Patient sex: M
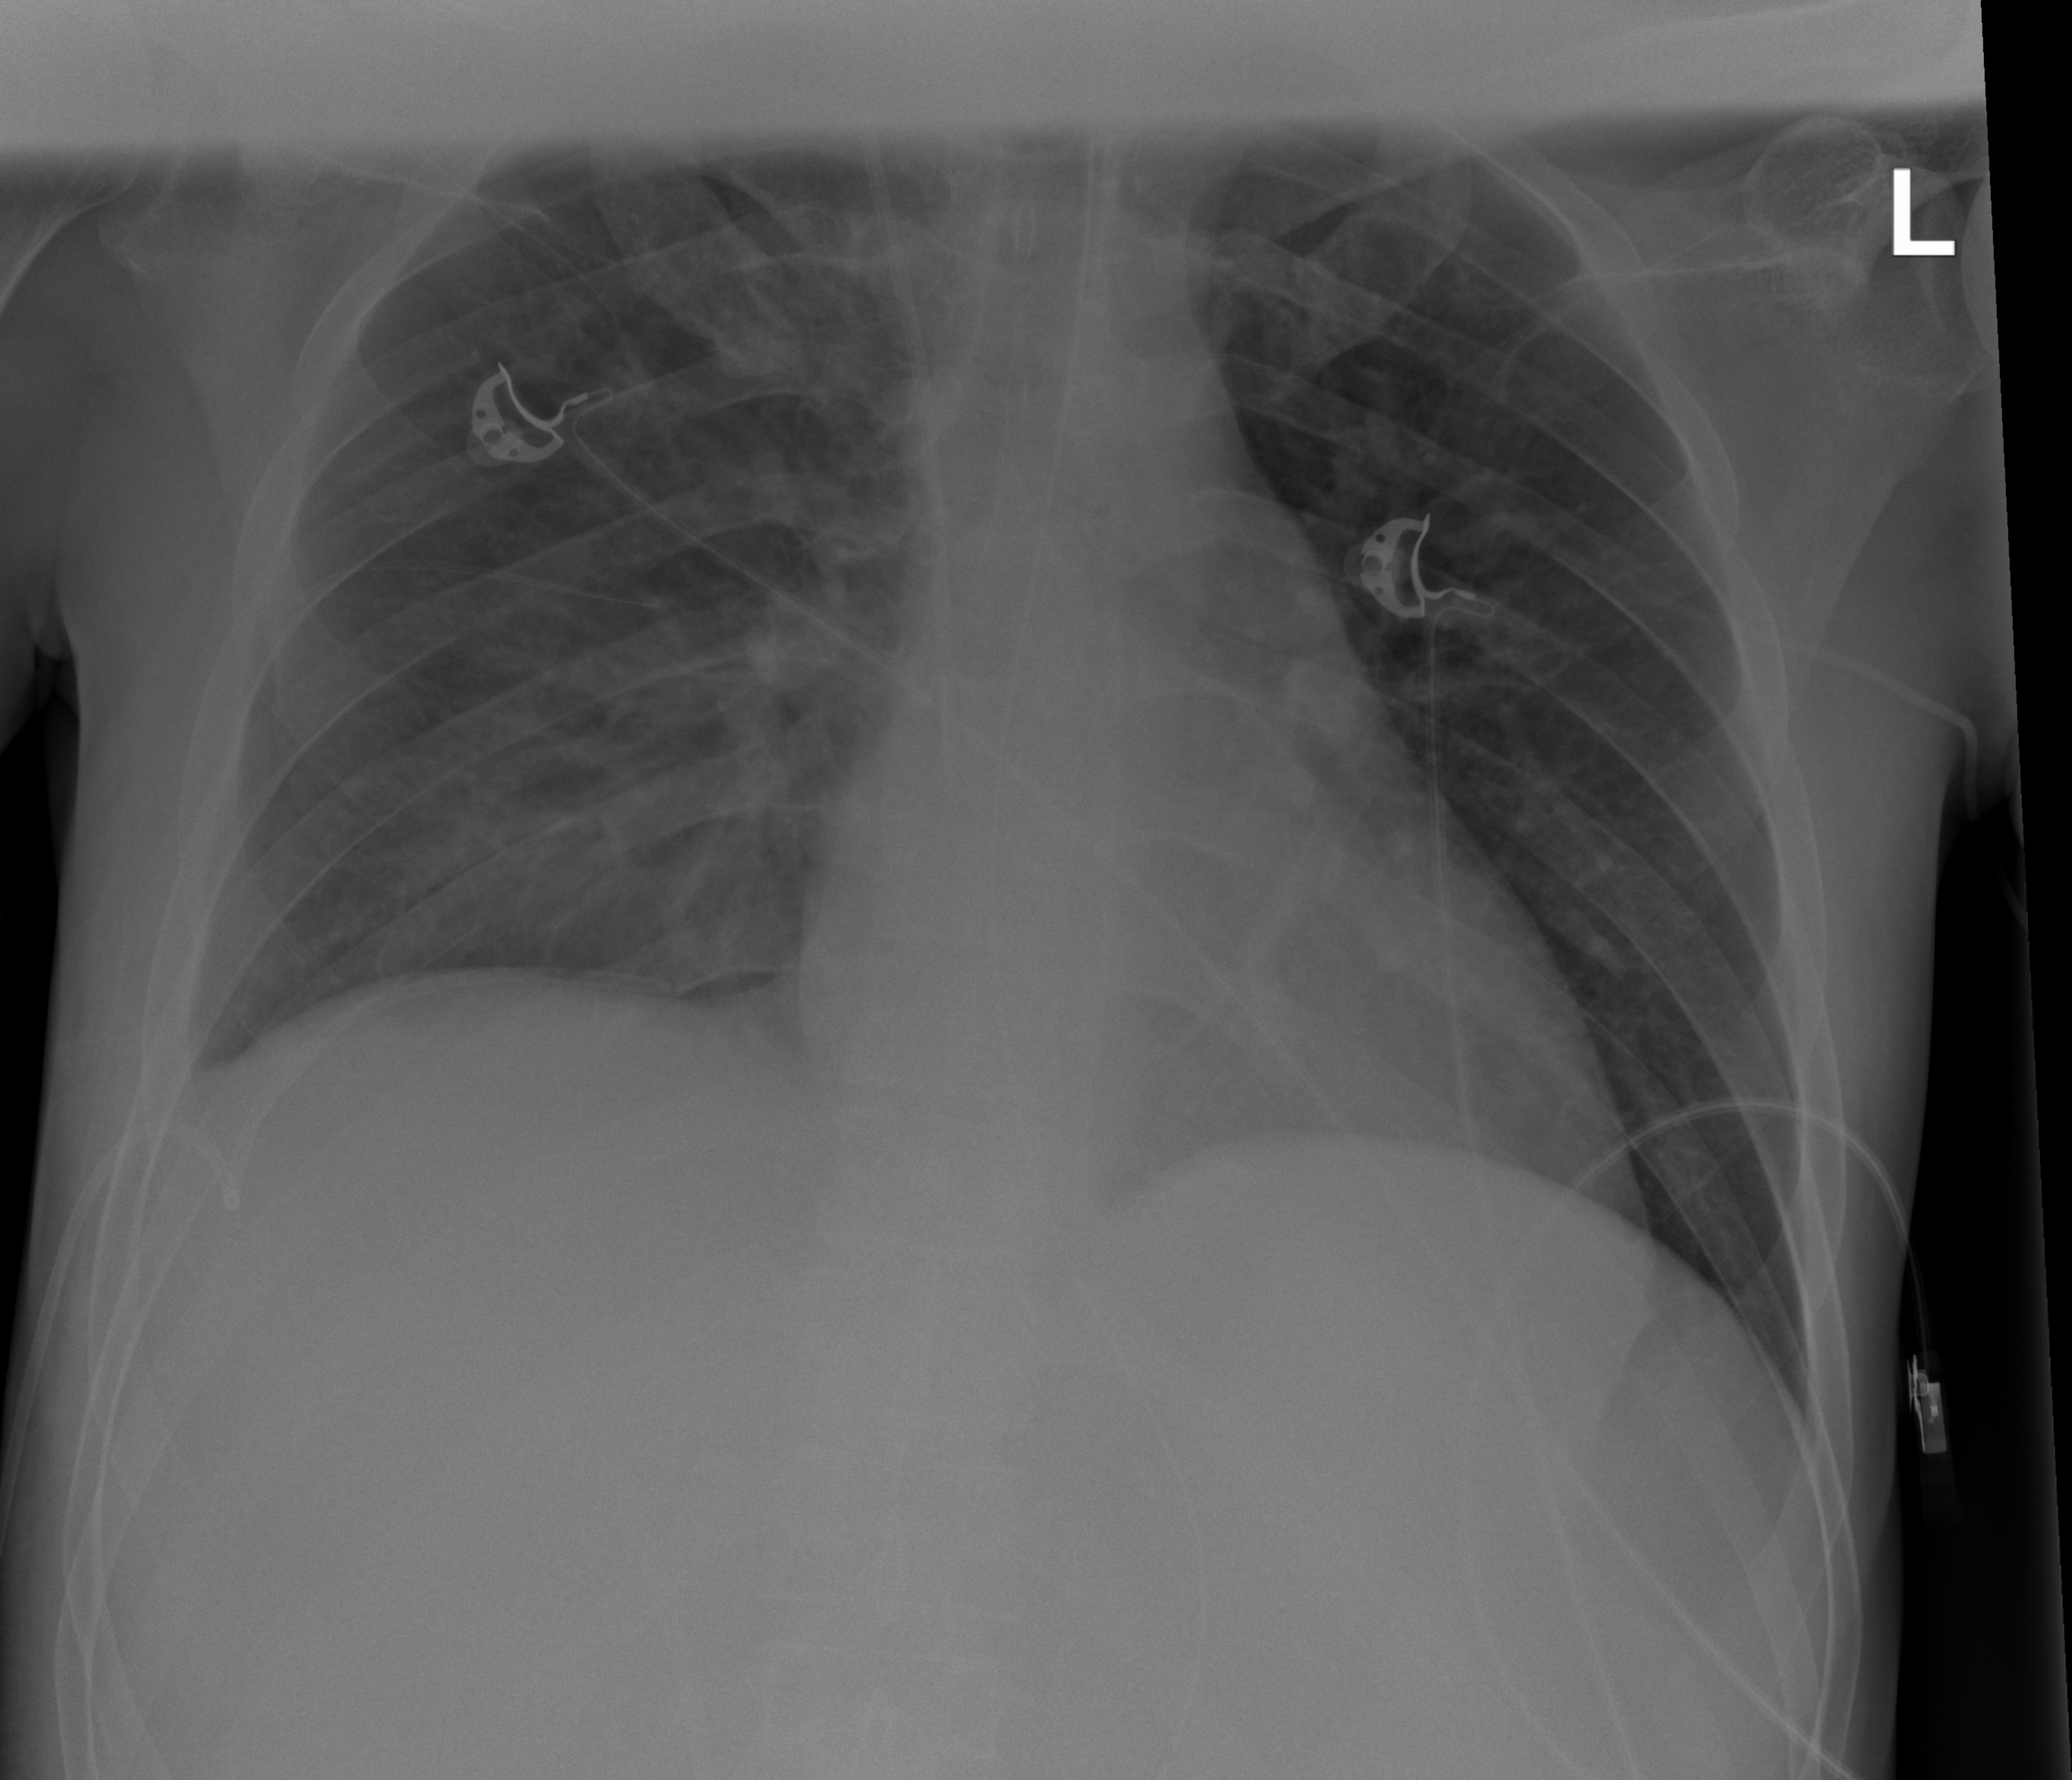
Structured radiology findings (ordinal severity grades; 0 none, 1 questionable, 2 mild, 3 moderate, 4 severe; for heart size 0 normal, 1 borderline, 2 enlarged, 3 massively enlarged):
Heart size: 1
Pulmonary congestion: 0
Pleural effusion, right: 2
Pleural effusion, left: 0
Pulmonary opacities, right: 1
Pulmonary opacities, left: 0
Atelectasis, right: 1
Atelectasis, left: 0